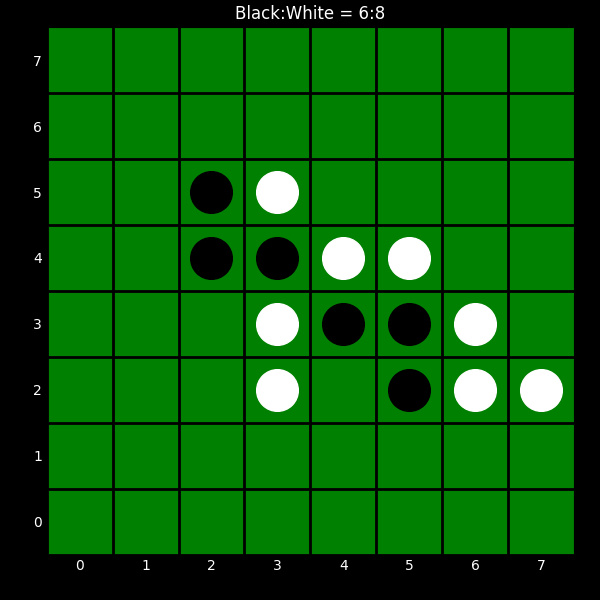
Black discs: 6
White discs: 8